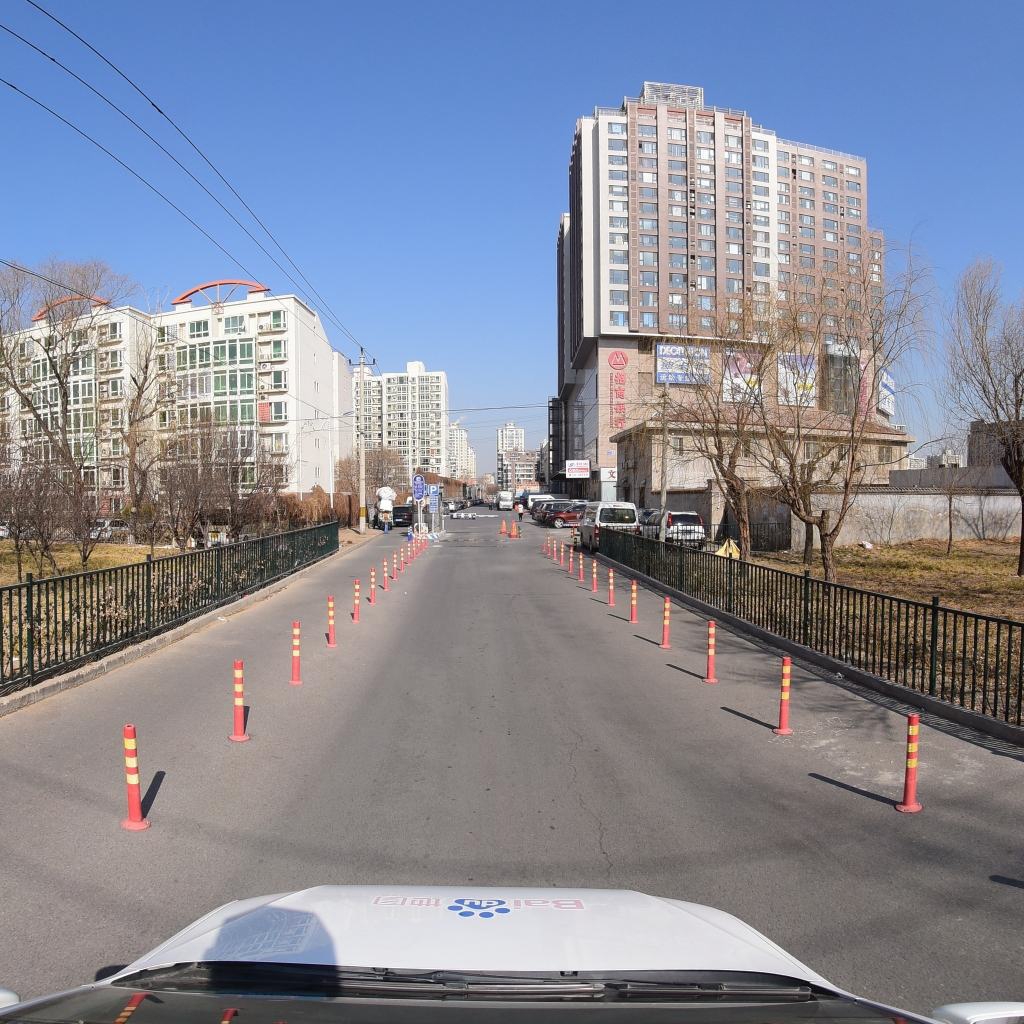
Region: Fengtai
Road damage annotations: longitudinal crack